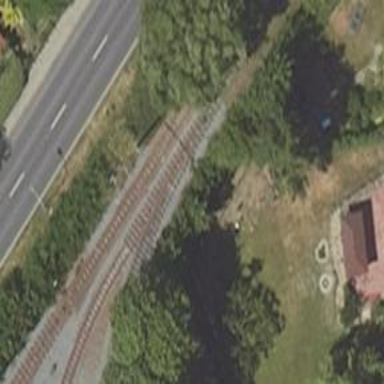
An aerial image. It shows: Railway switch.